Question: '''
cout << key;
cout << " " << temp_char << " - " << key_char << " " << (temp_char-key_char) << endl;
'''

'''
/*
* Function: StringToInteger
* Usage: n = StringToInteger(s);
*/
int StringToInteger(string str)
{
int returnVal;
istringstream result(str);
string rest;
if ((result >> returnVal).fail()) {
Error("Not a valid number!");
}
result >> rest;
if (rest != "") {
Error("Extra characters not allowed");
}
return returnVal;
}
void Lexicon::buildMapFromFile(string filename ) //map
{
ifstream file;
file.open(filename.c_str(), ifstream::binary);
string mem, key;
string wow;
unsigned int x = 0;
cout << endl;
string temp;
while(true) {
getline(file, wow);
if (file.fail()) break; //boilerplate check for error
while (x < wow.length() ) {
if (wow[x] == ',') { //look for csv deliniator
key = mem;
mem.clear();
x++; //step over ','
} else
mem += wow[x++];
}
char key_char = (char)StringToInteger(key); //cast integer into a char
key = key_char; //change from char to string for the map
cout << key_char << " is " << (temp[0]-key[0]) << " " << mem << " " << endl;
tokenToChar_map[key] = mem; //char to string
charToToken_map[mem] = key; //string to char
mem.clear(); //reset memory
x = 0;//reset index
temp = key;
}
//printf("%d
", tokenToChar_map.size());
file.close();
}
'''
A section of the input file:
'''
103,089
104,090
105,091
106,092
107,093
108,094
109,095
110,096
111,097
112,098
113,099
114,100
115,101
116,102
117,103
118,104
119,105
120,106
121,107
122,108
123,109
124,110
125,111
126,112
127,113
128,114
129,115
130,116
131,117
132,118
133,119
134,120
135,121
136,122
137,123
138,124
139,125
140,126
141,127
142,128
143,129
144,130
145,131
146,132
147,133
148,134
149,135
150,136
151,137
152,138
180,RW4
181,R1
182,RW1
183,NBE
184,RW3
185,NB0
186,D1
187,EPS
188,C0
189,0M0
190,C1
191,RWY
192,D2
193,SB0
194,SBE
195,R2
196,RW2
197,RW5
210,0A1
211,0B2
212,0B3
213,0B4
214,0A5
250,*
251,?
252,z
253,test
254,test
255,test
'''
Integers 7,8,9,10,11,12, and 13 do not have an associated char
Integers 114 <-255>, 180 <28>, 210 <13>, and 250 <36> are more than 1 away from their predecessor integer
what is going on, why are these not sequential?
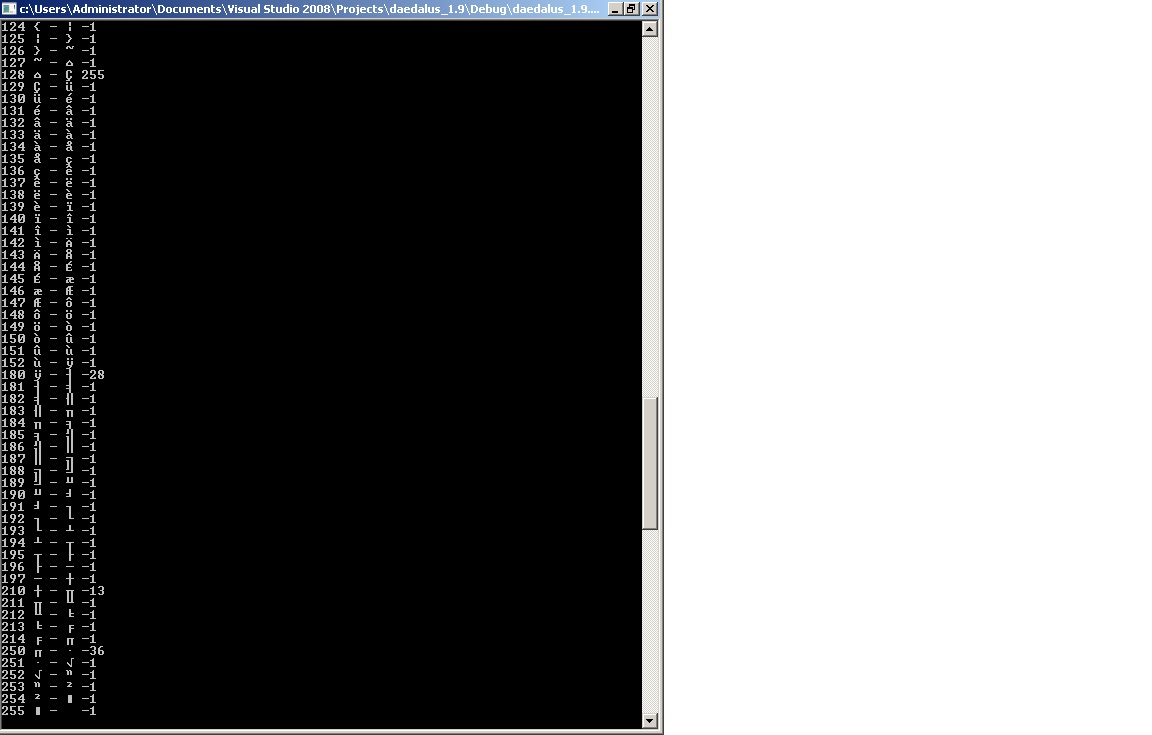
Answer: Look at your input data:
'''
[...]
152,138
180,RW4
[...]
197,RW5
210,0A1
[...]
214,0A5
250,*
[...]
'''
What is wrong with '(char)StringToInteger("152") - (char)StringToInteger("180")' producing '-28'?
If you can't tell us what you what you expect your program to output, we can't help you with this question.